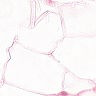
Metastatic tissue present: no